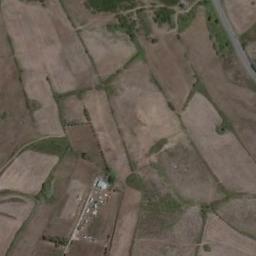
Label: rectangular_farmland